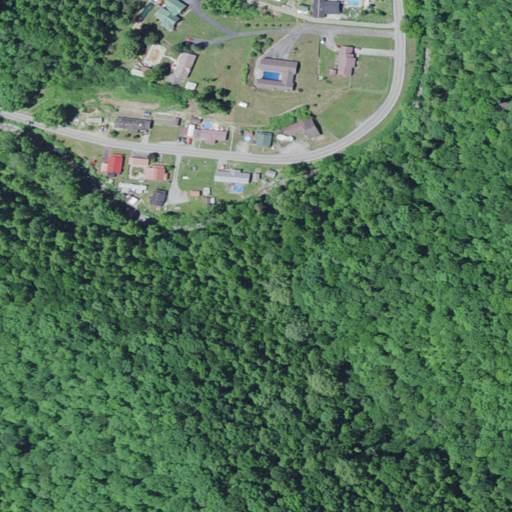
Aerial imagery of valley in Kentucky named Blue Spring Hollow containing deciduous forest, low intensity development, medium intensity development, pasture, open development, and high intensity development